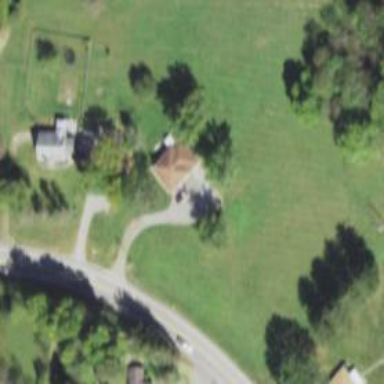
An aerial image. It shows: Driveway.